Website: bh-photo
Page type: stored-credit-cards
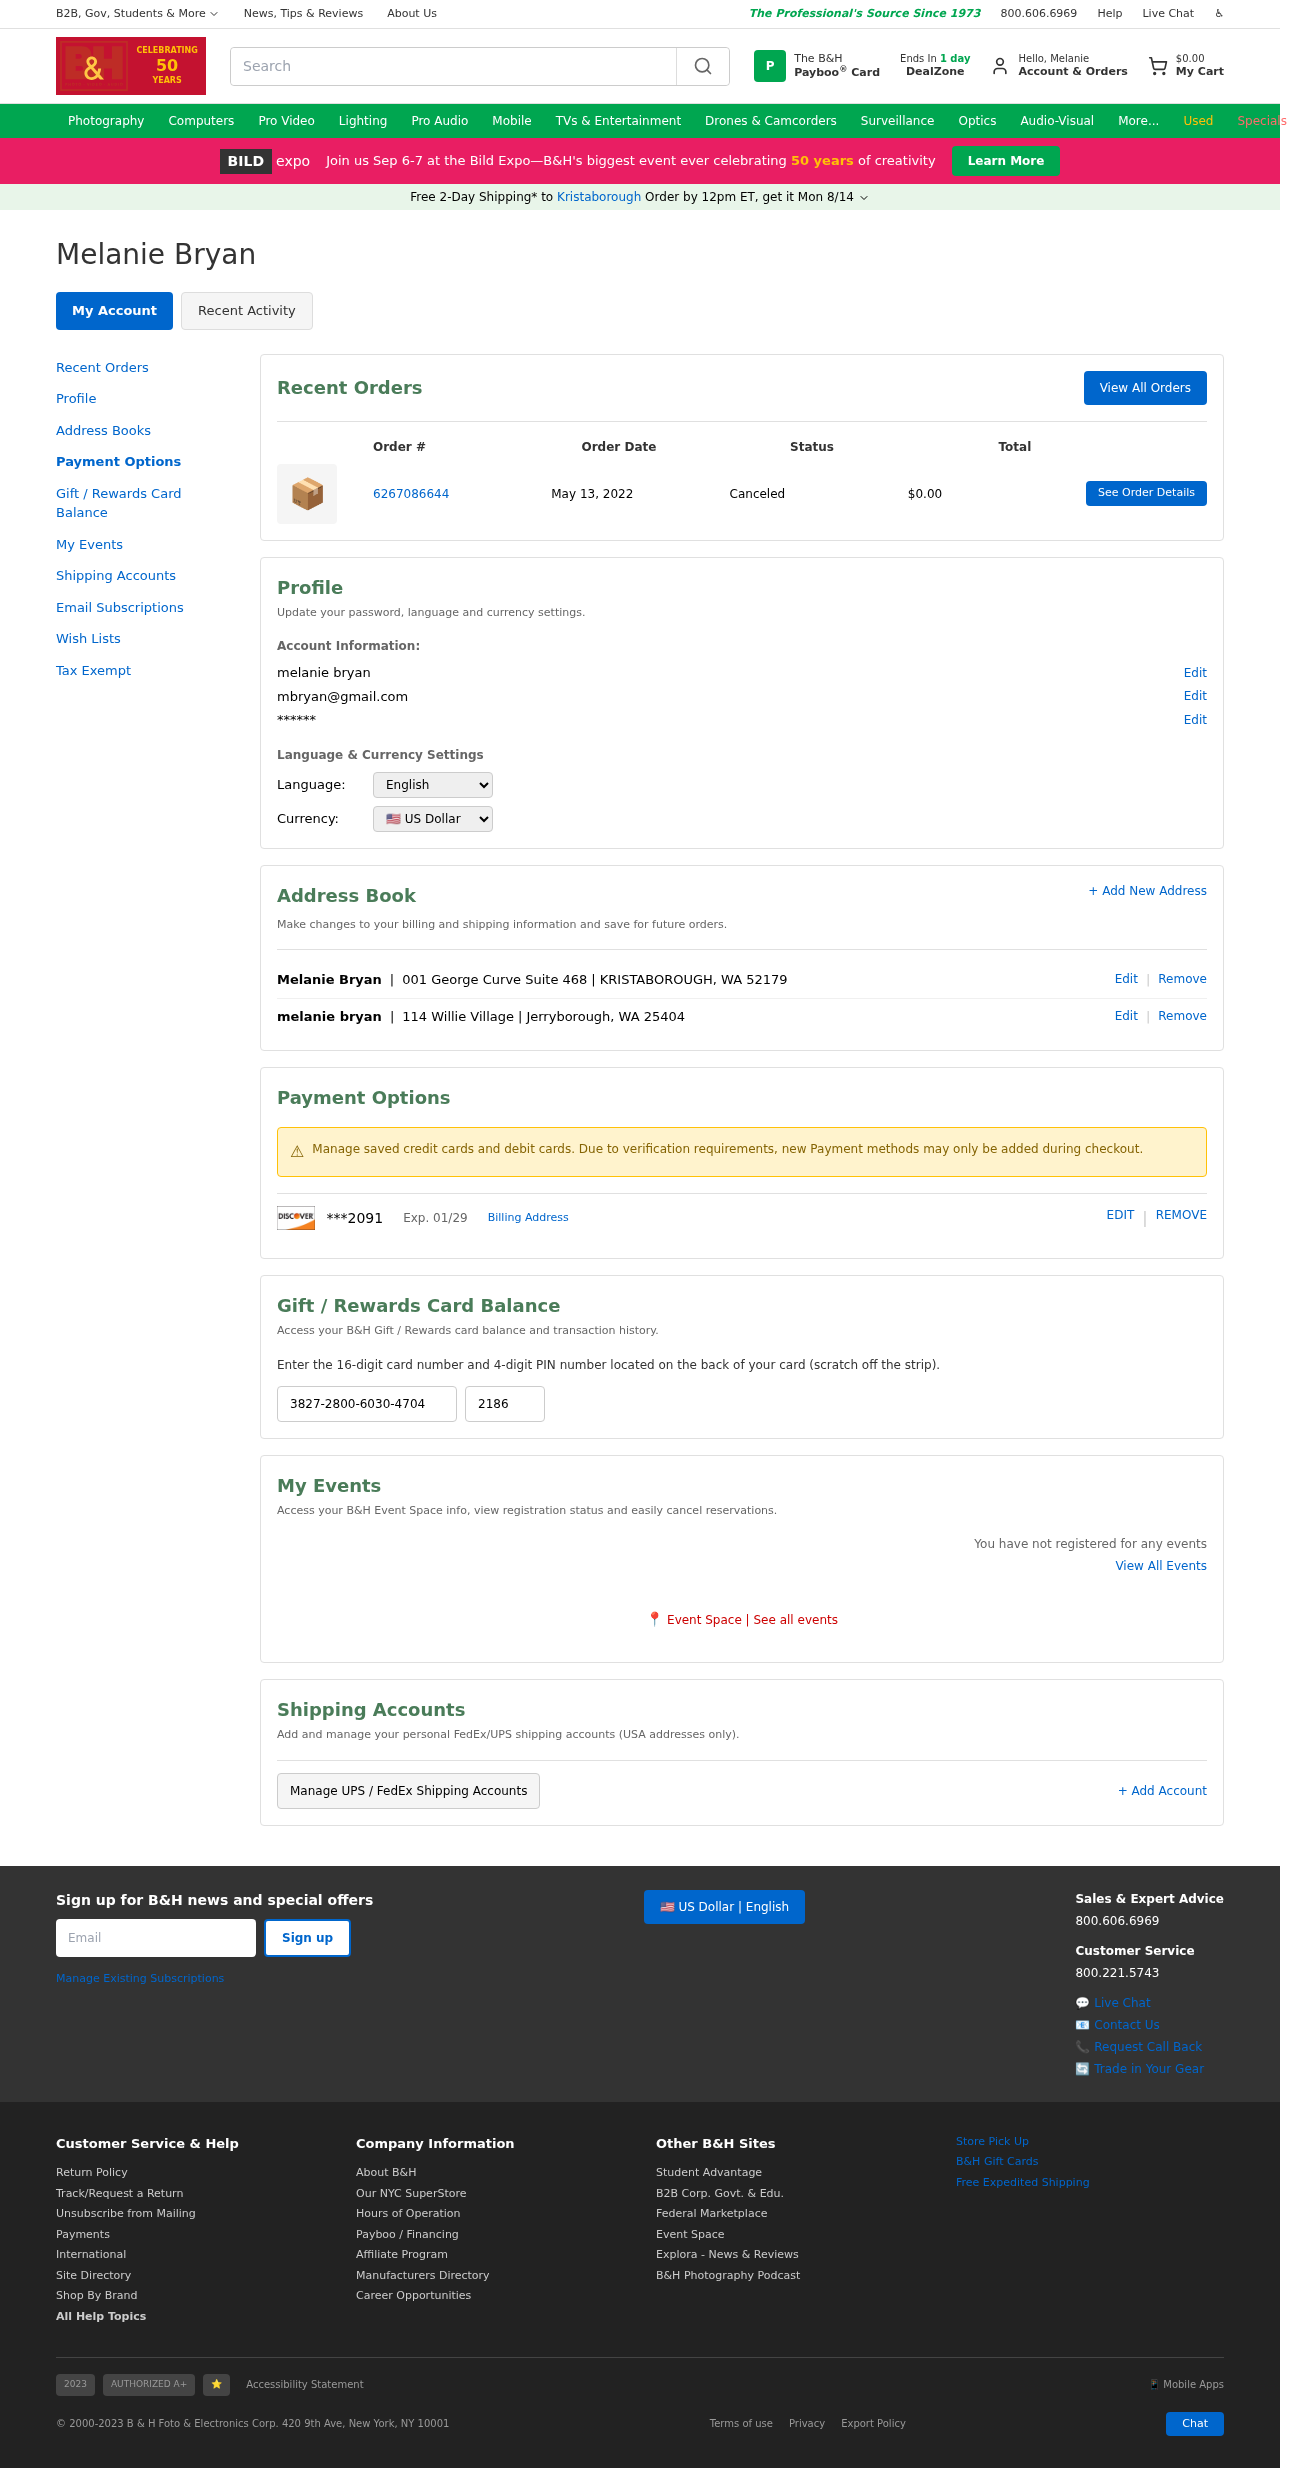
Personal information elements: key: PII_CARD_EXPIRY
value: Exp. 01/29
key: PII_CARD_LAST4
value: ***2091
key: PII_CITY
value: Kristaborough
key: PII_EMAIL
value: mbryan@gmail.com
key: PII_FIRSTNAME
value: Melanie
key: PII_FULLNAME
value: melanie bryan
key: PII_FULLNAME
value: Melanie Bryan
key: PII_LOCATION1_CITY_STATE_ZIP
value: Jerryborough, WA 25404
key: PII_LOCATION1_STREET
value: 114 Willie Village
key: PII_STREET
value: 001 George Curve Suite 468
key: PII_CITY_STATE_ZIP
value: KRISTABOROUGH, WA 52179
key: PII_GIFT_CODE
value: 3827-2800-6030-4704
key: PII_GIFT_PIN
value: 2186
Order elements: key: ORDER_SUBTOTAL
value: $0.00
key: ORDER_ID
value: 6267086644
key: ORDER_DATE
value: May 13, 2022
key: ORDER_TOTAL
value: $0.00
Search elements: key: HEADER_SEARCH
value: Search